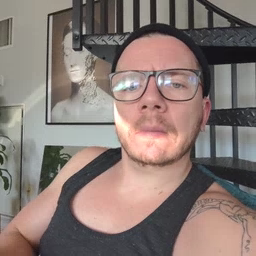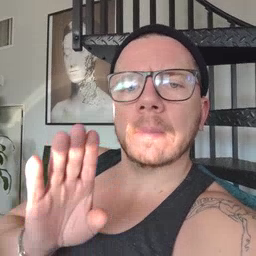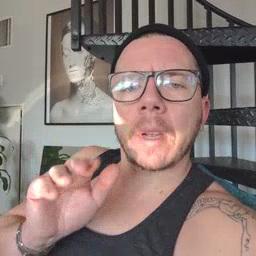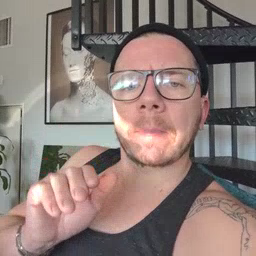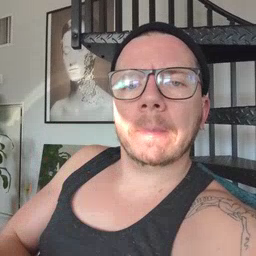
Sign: bye